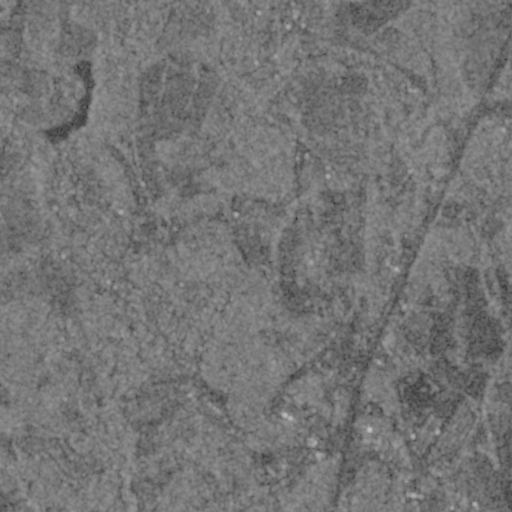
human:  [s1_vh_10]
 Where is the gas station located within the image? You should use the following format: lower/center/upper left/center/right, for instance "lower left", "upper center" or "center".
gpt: The gas station is located in the lower center of the image.
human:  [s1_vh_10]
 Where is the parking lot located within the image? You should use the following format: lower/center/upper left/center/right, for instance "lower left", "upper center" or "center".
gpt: The parking lot is located in the lower center of the image.
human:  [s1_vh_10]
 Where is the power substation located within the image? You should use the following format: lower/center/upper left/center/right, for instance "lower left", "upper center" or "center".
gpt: The power substation is located in the lower right of the image.
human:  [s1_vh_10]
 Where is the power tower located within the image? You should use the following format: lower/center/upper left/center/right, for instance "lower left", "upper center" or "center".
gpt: The power tower is located in the lower right of the image.
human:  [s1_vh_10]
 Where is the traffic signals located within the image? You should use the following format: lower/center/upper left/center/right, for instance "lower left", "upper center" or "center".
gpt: The traffic signals is located in the lower center of the image.
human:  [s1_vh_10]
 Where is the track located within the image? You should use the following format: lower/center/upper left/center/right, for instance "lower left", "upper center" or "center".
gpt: There is no track in the image.

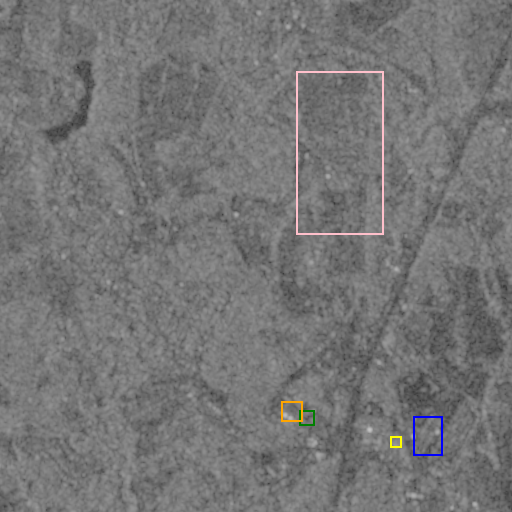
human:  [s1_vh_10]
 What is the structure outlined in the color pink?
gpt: The structure outlined in pink is a crop field.
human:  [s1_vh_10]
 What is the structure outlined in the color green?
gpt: The structure outlined in green is a parking lot.
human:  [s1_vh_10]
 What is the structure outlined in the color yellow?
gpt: The structure outlined in yellow is a power substation.
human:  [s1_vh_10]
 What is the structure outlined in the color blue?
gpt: The structure outlined in blue is a building.
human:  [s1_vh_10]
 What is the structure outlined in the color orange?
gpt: The structure outlined in orange is a building.
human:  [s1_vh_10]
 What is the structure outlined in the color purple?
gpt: There is no purple outline.